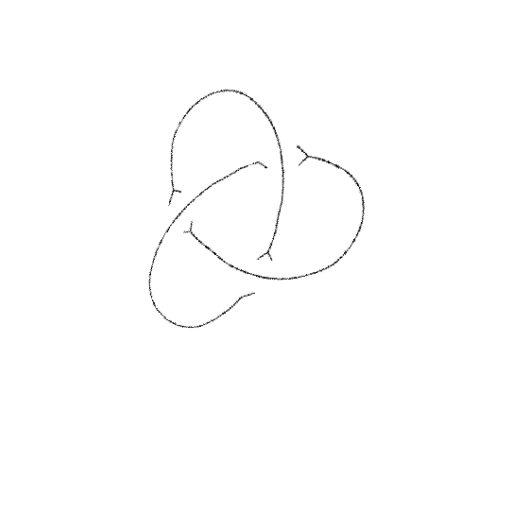
Crossing number: 3